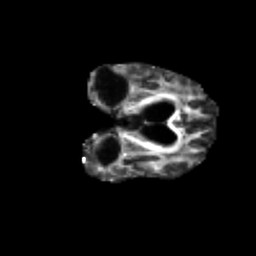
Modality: FA
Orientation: coronal
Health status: ill
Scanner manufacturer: siemens
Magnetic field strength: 3 T
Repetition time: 13.8 s
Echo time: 0.098 s